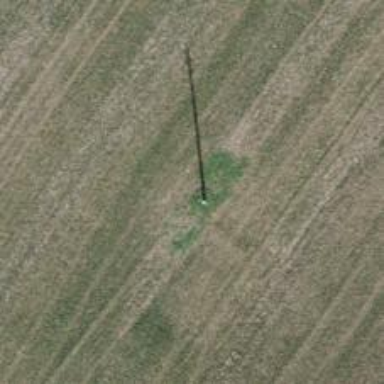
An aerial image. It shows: Minor power line.